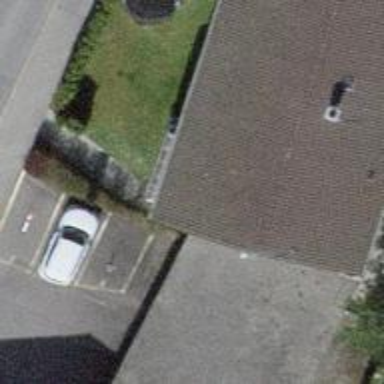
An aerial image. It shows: Image showing building with apartments.